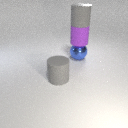
large blue metal sphere to the right of large gray rubber cylinder